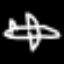
Label: airplane